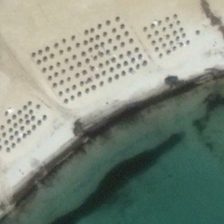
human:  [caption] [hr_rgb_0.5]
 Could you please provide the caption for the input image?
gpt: the sun waves are toward the golden beach .

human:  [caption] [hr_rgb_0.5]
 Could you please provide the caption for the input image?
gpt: yellow beach with something orderly is near a piece of green ocean .

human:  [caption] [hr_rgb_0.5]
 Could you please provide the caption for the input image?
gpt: yellow beach with something orderly is near a piece of green ocean .

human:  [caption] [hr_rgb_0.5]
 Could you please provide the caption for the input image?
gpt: the dark green trees besides the golden beach .

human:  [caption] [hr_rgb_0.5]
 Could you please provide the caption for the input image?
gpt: the sun waves are toward the golden beach .